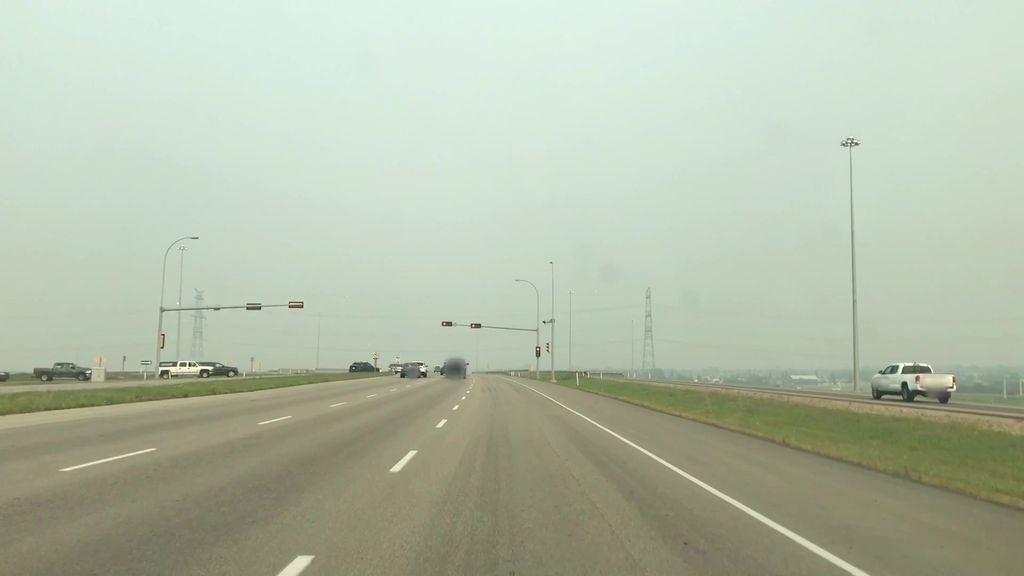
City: edmonton